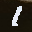
Label: 1